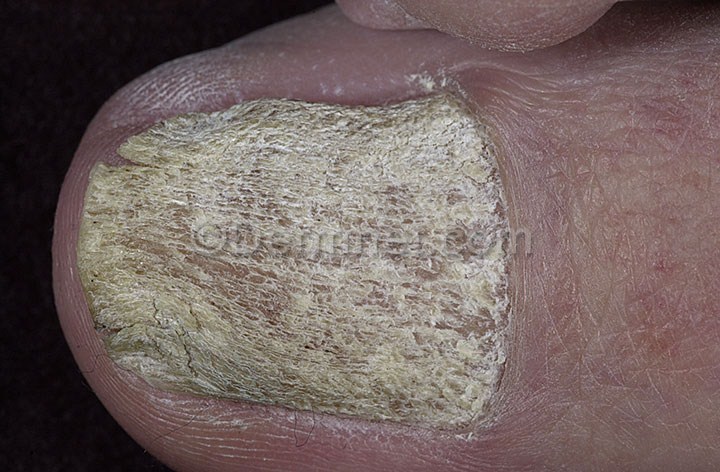
Disease: Psoriasis pictures Lichen Planus and related diseases